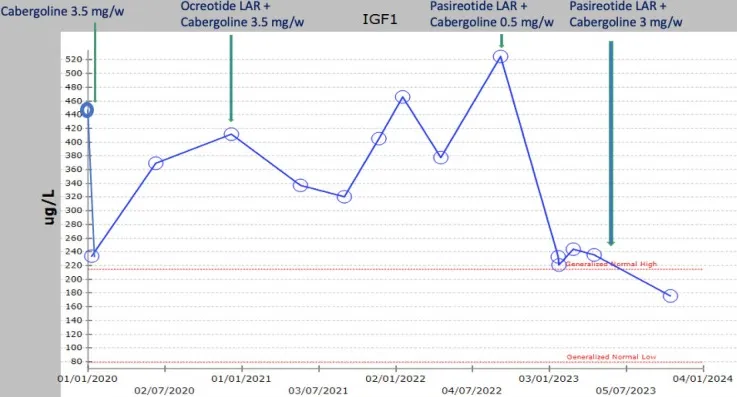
Changes in insulin-like growth factor 1 (IGF-1) levels over the course of the patient's management.
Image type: pathology (immunostaining)